Question: I'm using nvd3.js to generate a pie chart like this:

I've been trying to find a way of editing the legend labels so that they also show the value of each segment, like "en: 20%, de: 15%" etc.
I can easily edit the tooltip content with 'chart.tooltipContent()' but there doesn't seem to be a similar method for the legend, or at least nothing that I've found in the nvd3 docs or source code - does anybody know a way of doing this?
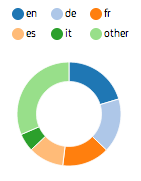
Answer: Looking for something like this ?
'''
var chart = nv.models.pieChart()
.x(function(d) { return d.label +' '+ d.value })
.y(function(d) { return d.value })
.showLabels(true)
'''